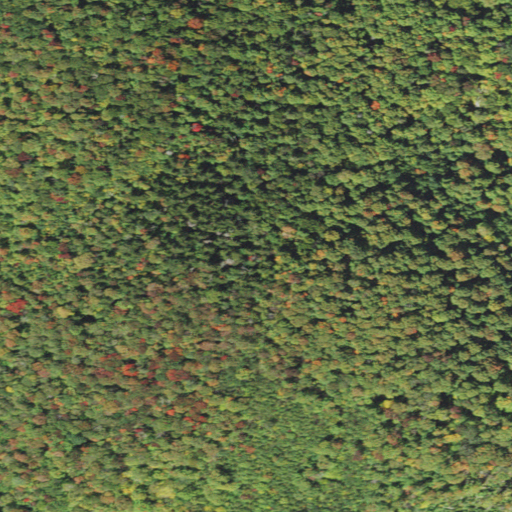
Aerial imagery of mountain in Vermont named Mount Tug containing deciduous forest, mixed forest, and evergreen forest